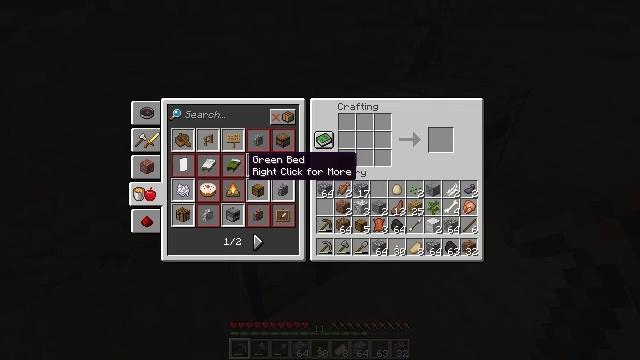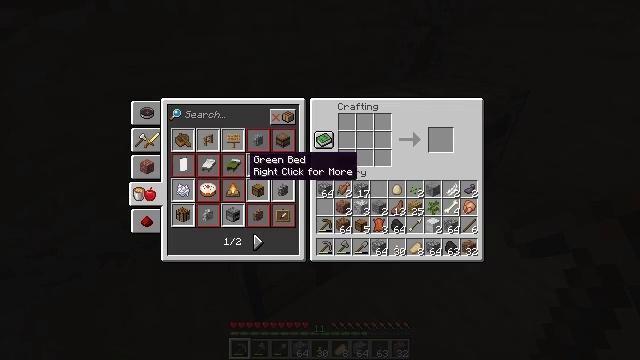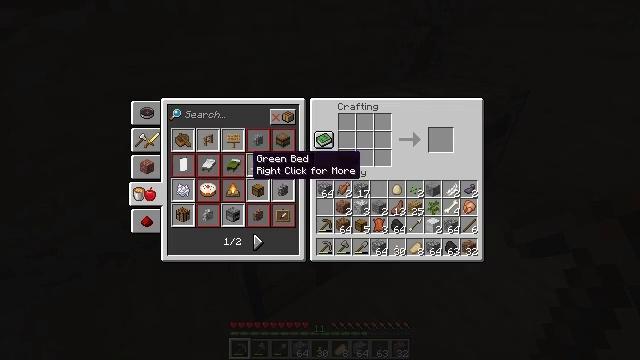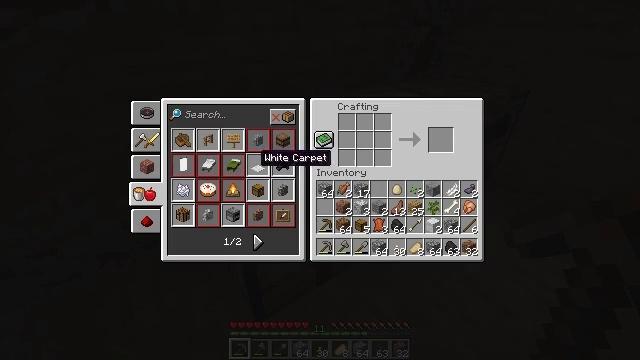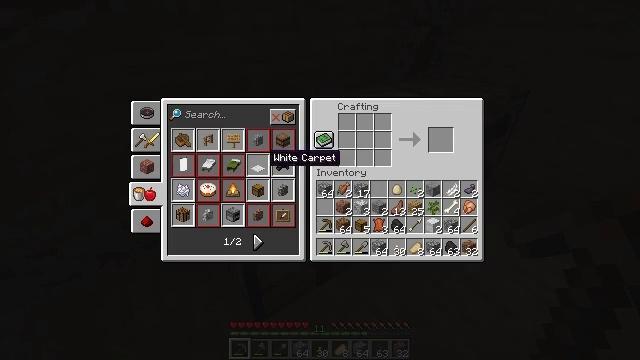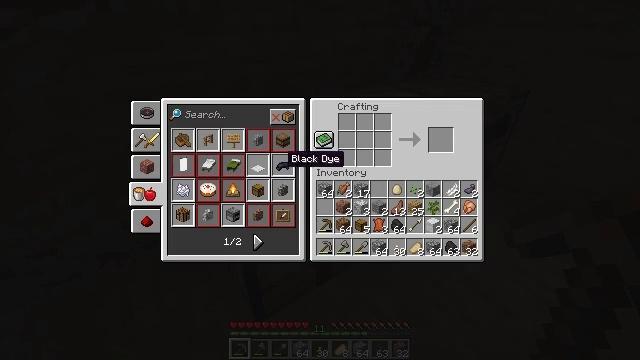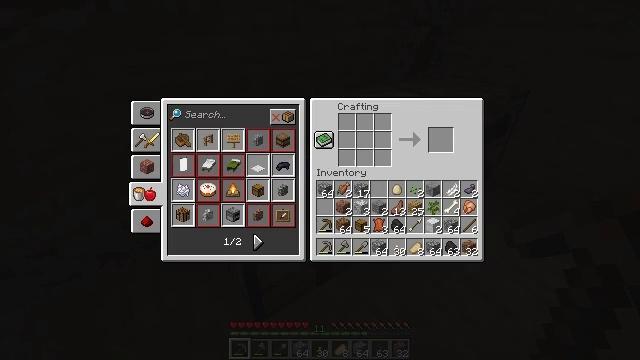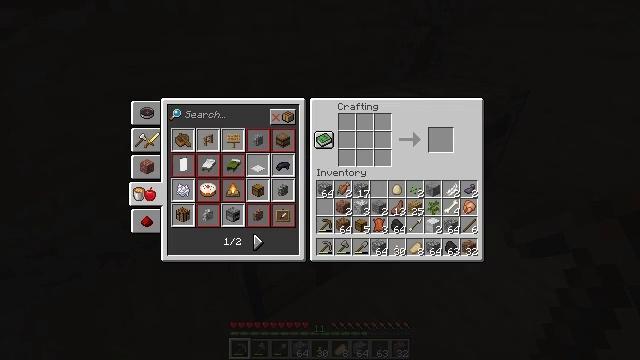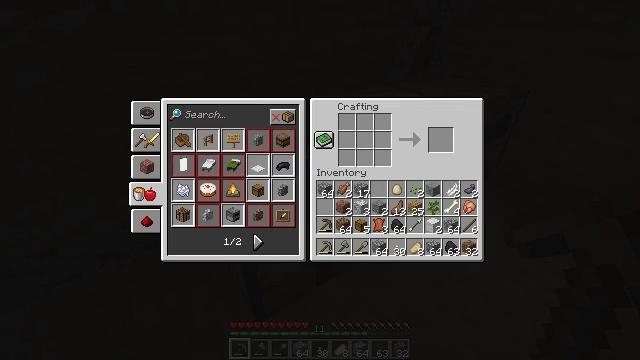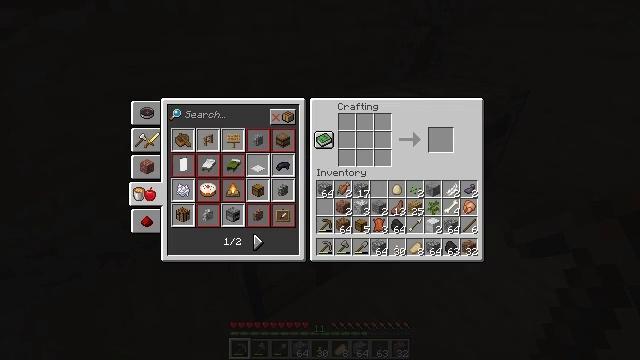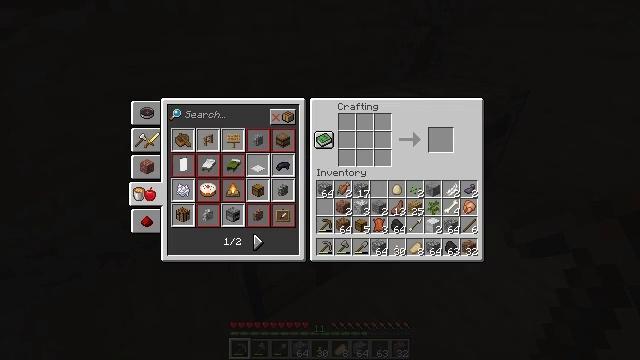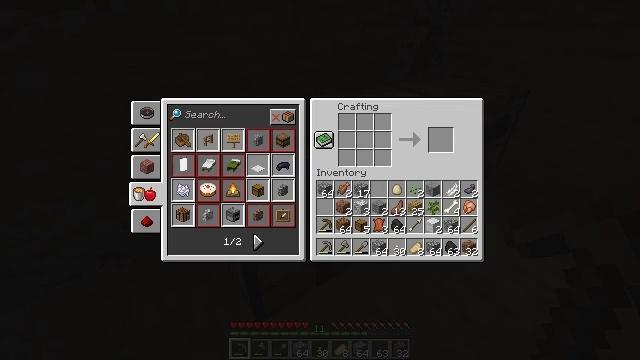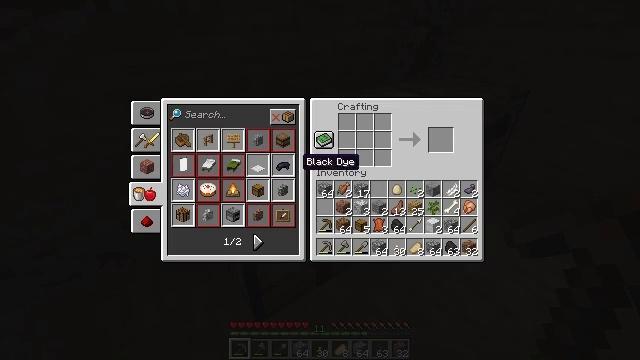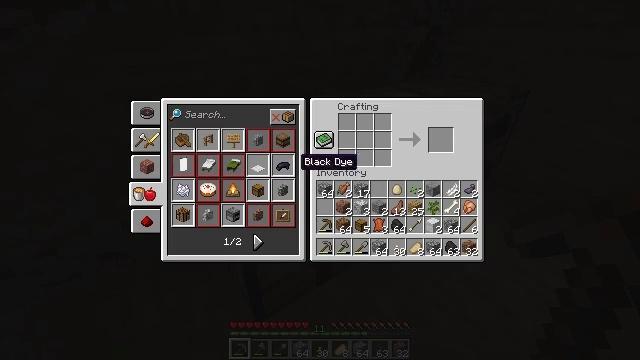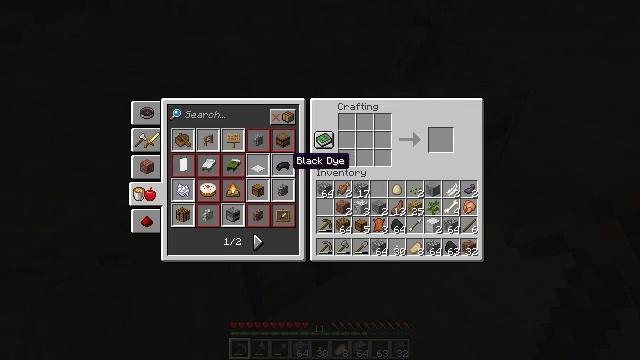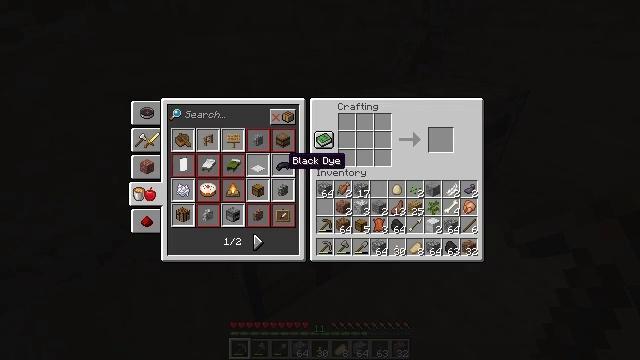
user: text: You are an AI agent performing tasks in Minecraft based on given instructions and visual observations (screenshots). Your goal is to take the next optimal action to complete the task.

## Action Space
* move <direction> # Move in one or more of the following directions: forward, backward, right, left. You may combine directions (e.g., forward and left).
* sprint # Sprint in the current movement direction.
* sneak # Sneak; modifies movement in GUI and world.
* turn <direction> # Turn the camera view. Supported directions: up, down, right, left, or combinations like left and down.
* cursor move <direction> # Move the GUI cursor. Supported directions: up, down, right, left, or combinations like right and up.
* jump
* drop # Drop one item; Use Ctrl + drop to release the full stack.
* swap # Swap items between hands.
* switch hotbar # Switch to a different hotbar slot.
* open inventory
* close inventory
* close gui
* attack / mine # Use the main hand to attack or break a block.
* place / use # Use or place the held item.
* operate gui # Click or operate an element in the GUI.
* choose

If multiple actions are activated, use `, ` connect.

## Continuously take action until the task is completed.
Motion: motion action
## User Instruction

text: Use your crafting table to make a white carpet.
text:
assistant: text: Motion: no_op
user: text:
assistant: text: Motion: no_op
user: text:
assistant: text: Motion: cursor move right
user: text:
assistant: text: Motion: cursor move right
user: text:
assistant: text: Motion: cursor move right
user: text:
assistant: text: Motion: cursor move right
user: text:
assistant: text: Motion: no_op
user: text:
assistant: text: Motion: no_op
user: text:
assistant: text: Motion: no_op
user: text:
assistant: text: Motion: no_op
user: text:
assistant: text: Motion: no_op
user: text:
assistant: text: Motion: no_op
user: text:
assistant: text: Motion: no_op
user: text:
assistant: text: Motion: cursor move left
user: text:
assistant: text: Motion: no_op
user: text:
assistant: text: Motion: no_op
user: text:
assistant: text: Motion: no_op
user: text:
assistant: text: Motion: no_op
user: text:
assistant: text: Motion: no_op
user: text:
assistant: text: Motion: no_op
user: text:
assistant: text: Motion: no_op
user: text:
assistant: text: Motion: no_op
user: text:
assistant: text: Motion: no_op
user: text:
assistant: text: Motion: no_op
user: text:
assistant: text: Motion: no_op
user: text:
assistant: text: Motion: no_op
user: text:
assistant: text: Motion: no_op
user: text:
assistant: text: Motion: no_op
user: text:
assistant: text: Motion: no_op
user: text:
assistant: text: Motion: no_op